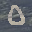
Label: 0